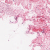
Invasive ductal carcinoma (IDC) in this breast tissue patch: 0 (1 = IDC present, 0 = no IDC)